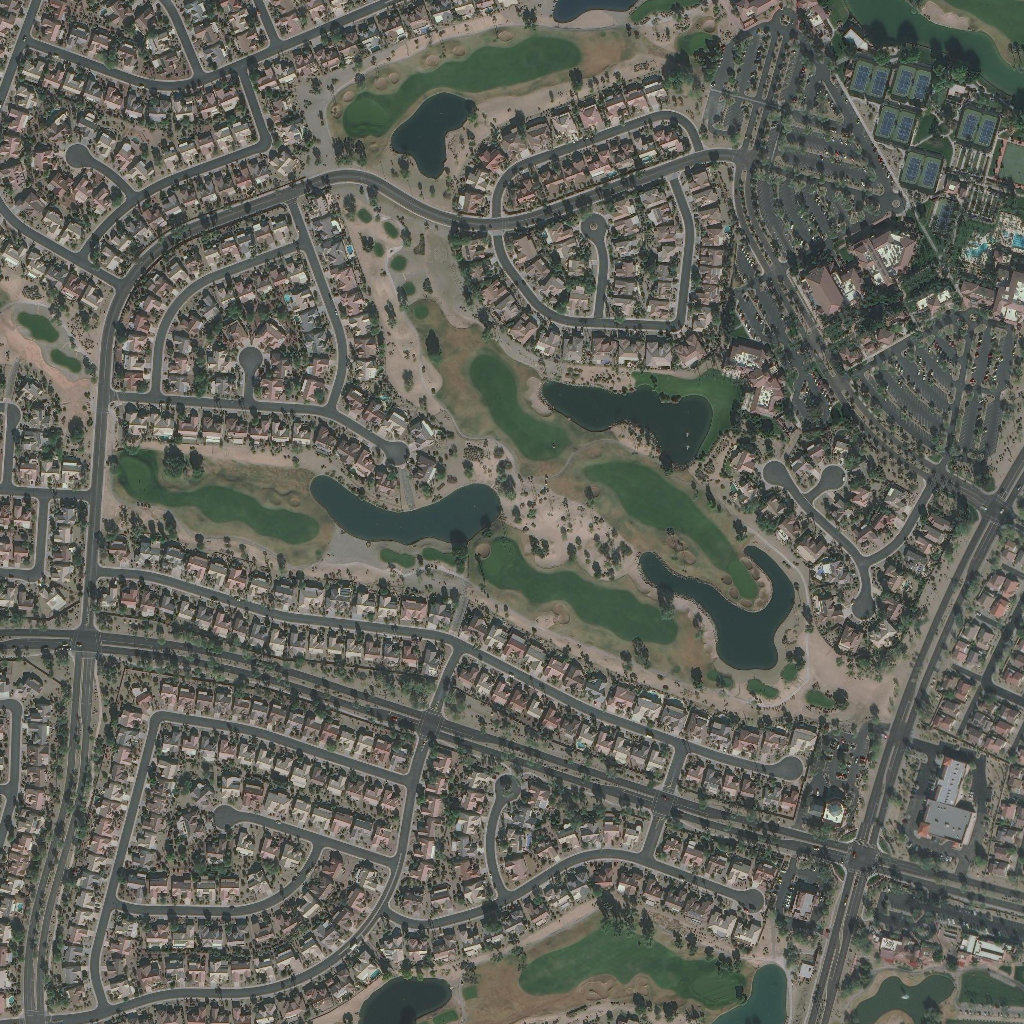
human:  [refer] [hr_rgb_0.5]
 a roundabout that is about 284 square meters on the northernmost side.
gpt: <box>[[75, 1, 77, 3, 0]]</box>

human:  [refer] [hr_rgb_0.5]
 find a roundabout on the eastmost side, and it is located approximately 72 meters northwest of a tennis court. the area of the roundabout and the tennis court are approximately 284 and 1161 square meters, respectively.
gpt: <box>[[75, 1, 77, 3, 0]]</box>

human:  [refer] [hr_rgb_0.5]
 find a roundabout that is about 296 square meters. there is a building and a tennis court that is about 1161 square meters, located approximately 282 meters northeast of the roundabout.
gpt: <box>[[56, 20, 59, 23, 0]]</box>